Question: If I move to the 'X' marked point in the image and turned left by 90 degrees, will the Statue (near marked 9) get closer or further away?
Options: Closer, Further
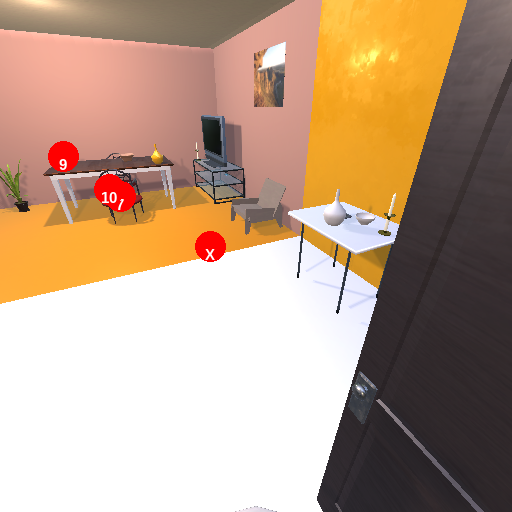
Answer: Closer